Field crop: maize
Growth stage: 2
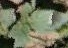
Species: datura